Question: Is it possible to change the location of the button on the dialog to the outside of the dialog itself? something like this (the red squares are buttons):

I know I can get the button with :
'''
dialog.getButton(AlertDialog.BUTTON_NEGATIVE)
'''
but I couldn't find on the manual the way to change it's location.
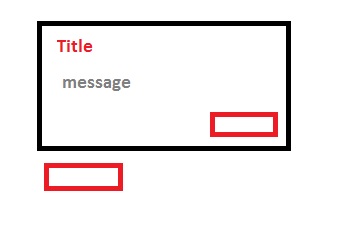
Answer: '''
<?xml version="1.0" encoding="utf-8"?>
<LinearLayout xmlns:android="http://schemas.android.com/apk/res/android"
android:orientation="vertical"
android:layout_width="match_parent"
android:layout_height="match_parent"
android:gravity="center"
android:padding="20dp"
android:background="#<PHONE>">
<LinearLayout
android:background="@drawable/border_background"
android:layout_gravity="center"
android:gravity="center"
android:padding="20dp"
android:layout_width="match_parent"
android:layout_height="200dp"
android:orientation="vertical">
<TextView
android:layout_width="250dp"
android:layout_height="wrap_content"
android:text="@string/update_app"
android:textSize="18sp"
android:textColor="@color/white"
android:layout_gravity="center_horizontal"
android:gravity="center" />
</LinearLayout>
<Button
android:paddingLeft="10dp"
android:paddingRight="10dp"
android:layout_marginTop="20dp"
android:background="#123456"
android:layout_width="wrap_content"
android:layout_height="35dp"
android:layout_gravity="center"
android:gravity="center"
android:textColor="#ffffff"
android:textSize="14sp"
android:onClick="onUpdateClicked"
android:text="Button" />
'''
Instead of using default alert dialog, make a custom layout something like my layout here. And perform desired action on button.
You can call n show this layout without inflating like this.
EDIT:1
'''
public void showUpdateLayout() {
mParentView = (ViewGroup) findViewById(android.R.id.content);
if (mParentView != null) {
LayoutInflater inflater = (LayoutInflater) mContext.getSystemService(LAYOUT_INFLATER_SERVICE);
mUpdateLayout = inflater.inflate(R.layout.upadte_layout, mParentView, false);
mParentView.addView(mUpdateLayout);
if (mUpdateLayout != null) {
mUpdateLayout.setVisibility(View.VISIBLE);
}
}
'''
Write this method in ur public Class (or Custom Aprent Activity). and call this method when u need to alert.